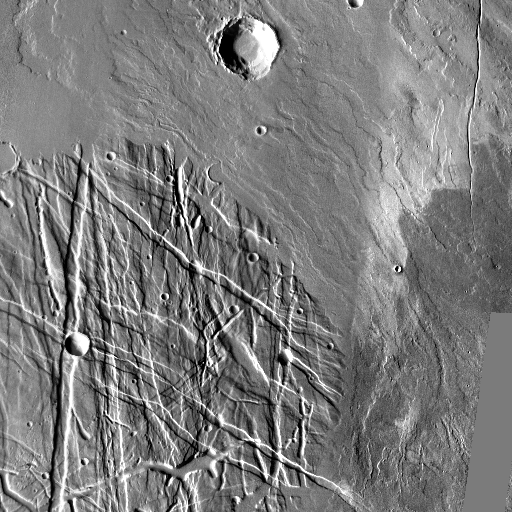
Crater classes present: Background, Other, Buried